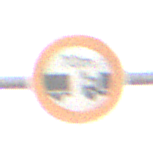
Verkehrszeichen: VerbotUnterschreitenMindestabstand
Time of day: SunriseSunset
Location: Outdoor (Nature)
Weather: PartlyCloudy
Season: NotSpecified
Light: Natural